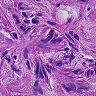
Metastatic tissue present: yes